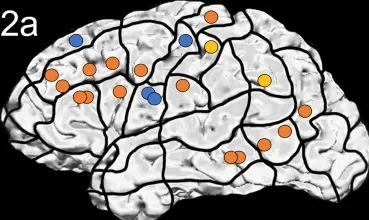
Case 2. Left panels show ON results, right panels AN results. Panels (A, B) nTMS stimulation sites that induced errors; no response and hesitations in orange, semantic errors in yellow and performance errors in blue.
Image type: radiology (ct)